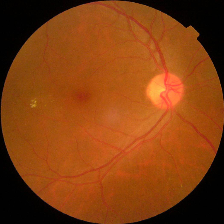
Diabetic retinopathy grade: No DR